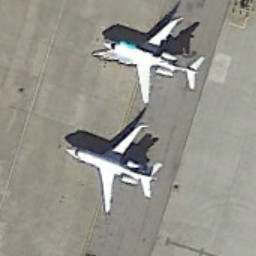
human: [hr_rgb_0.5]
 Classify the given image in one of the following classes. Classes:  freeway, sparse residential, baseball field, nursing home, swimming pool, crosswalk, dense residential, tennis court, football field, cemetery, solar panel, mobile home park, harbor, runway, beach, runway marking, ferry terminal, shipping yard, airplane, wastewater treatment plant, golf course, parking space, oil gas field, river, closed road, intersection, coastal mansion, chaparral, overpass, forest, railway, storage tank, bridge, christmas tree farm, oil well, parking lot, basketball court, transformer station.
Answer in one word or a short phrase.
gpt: airplane